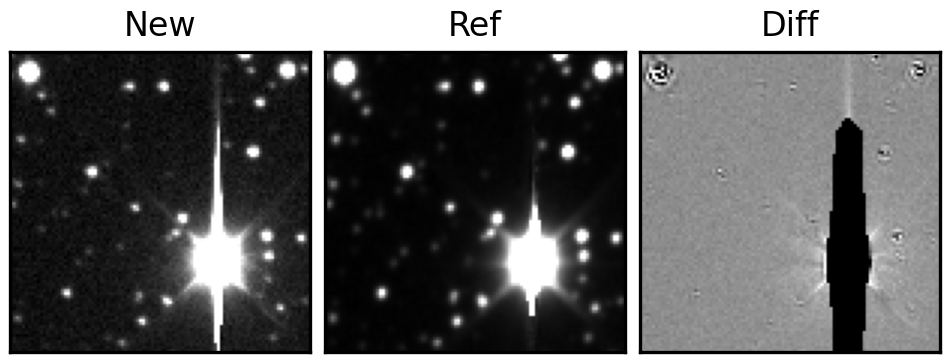
Label: bogus